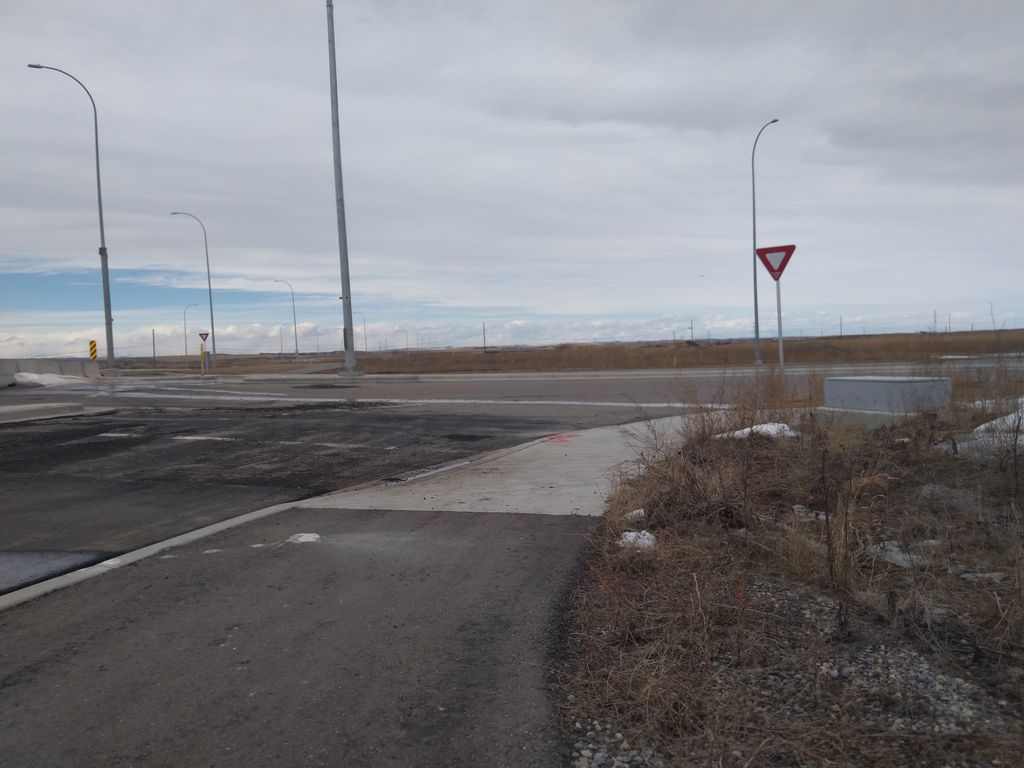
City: calgary